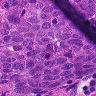
Metastatic tissue present: yes